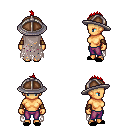
a pixel art fantasy rpg character, female body template, human, tanned skin, gray tattered cape, magenta pants, red mohawk hairstyle, chain helm, cloth bracers, black slippers, four views (front, back, left, right), 2x2 character sprite sheet, small pixel art, hard edges, no anti-aliasing